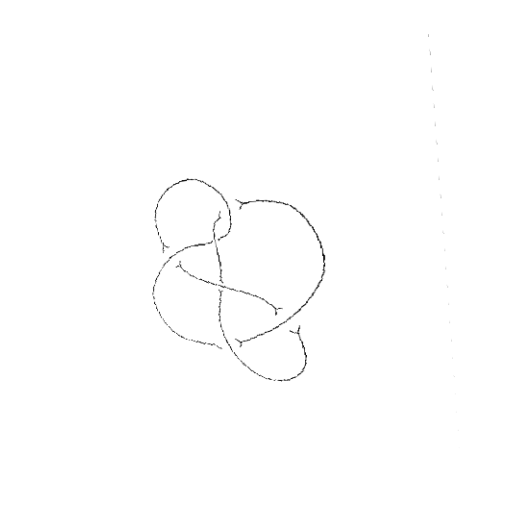
Crossing number: 6